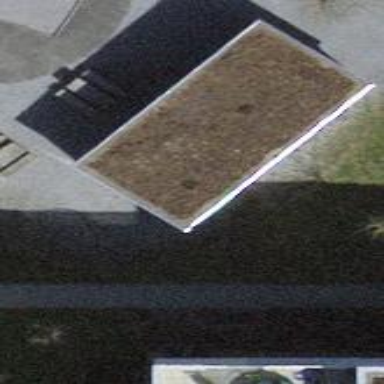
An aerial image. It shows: Shed building.